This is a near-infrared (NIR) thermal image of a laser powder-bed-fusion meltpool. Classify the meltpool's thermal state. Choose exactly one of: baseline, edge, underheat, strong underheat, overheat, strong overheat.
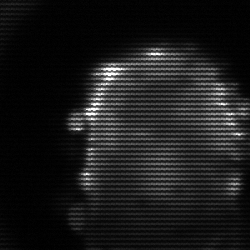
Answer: baseline